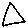
Label: triangle